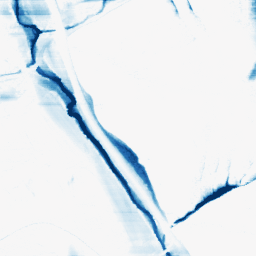
Category: morphological
Decomposition family: morphological_rect
Decomposition parameters: operation: closing
width: 50
height: 3
Upsampling method: sinc_hamming
Upsampling parameters: scale: 4
kernel_size: 16
Upsampling scale: 4